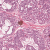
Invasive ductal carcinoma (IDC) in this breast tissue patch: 0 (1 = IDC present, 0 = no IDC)